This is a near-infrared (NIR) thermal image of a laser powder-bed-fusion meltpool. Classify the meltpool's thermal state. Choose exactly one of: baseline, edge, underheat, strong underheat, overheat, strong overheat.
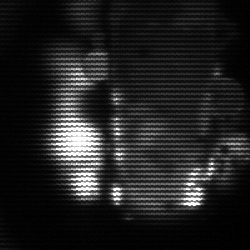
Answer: strong underheat